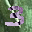
Label: 3